Aerial crown-view tile of a tropical tree (Barro Colorado Island, Panama), acquired 20250818:
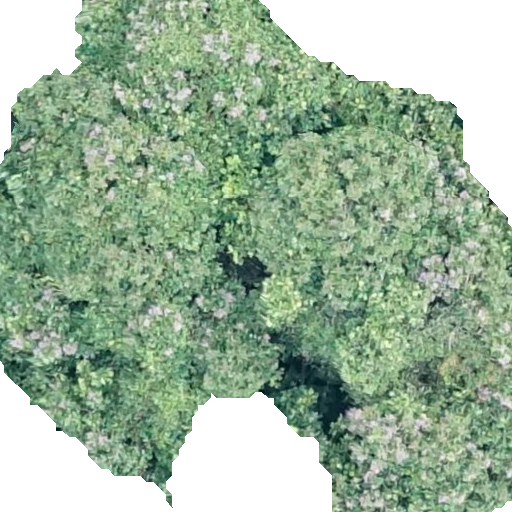
Species: Dipteryx oleifera
GBIF accepted scientific name: Dipteryx oleifera
Crown area: 326.76 m²